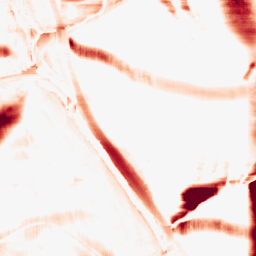
Category: morphological
Decomposition family: morphological_rect
Decomposition parameters: operation: opening
width: 50
height: 20
Upsampling method: linear_exact
Upsampling parameters: scale: 4
Upsampling scale: 4